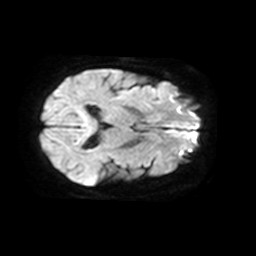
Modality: TRACE
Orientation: axial
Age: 58
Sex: female
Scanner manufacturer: philips
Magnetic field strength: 1.5 T
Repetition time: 4.806 s
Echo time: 0.07764 s